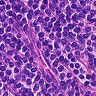
Metastatic tissue present: no